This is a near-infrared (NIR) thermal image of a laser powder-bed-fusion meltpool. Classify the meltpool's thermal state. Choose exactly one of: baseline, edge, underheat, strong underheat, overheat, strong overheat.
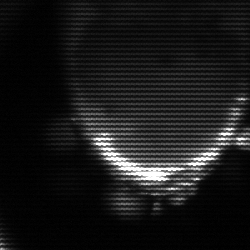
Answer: edge